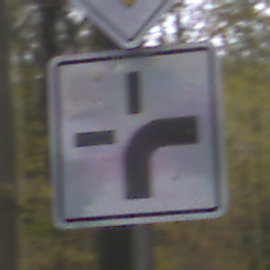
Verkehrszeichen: VerlaufVorfahrtsstrasse3
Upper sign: Vorfahrtsstrasse
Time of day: MorningAfternoon
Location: Outdoor (Nature)
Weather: Overcast
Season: Autumn
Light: Natural